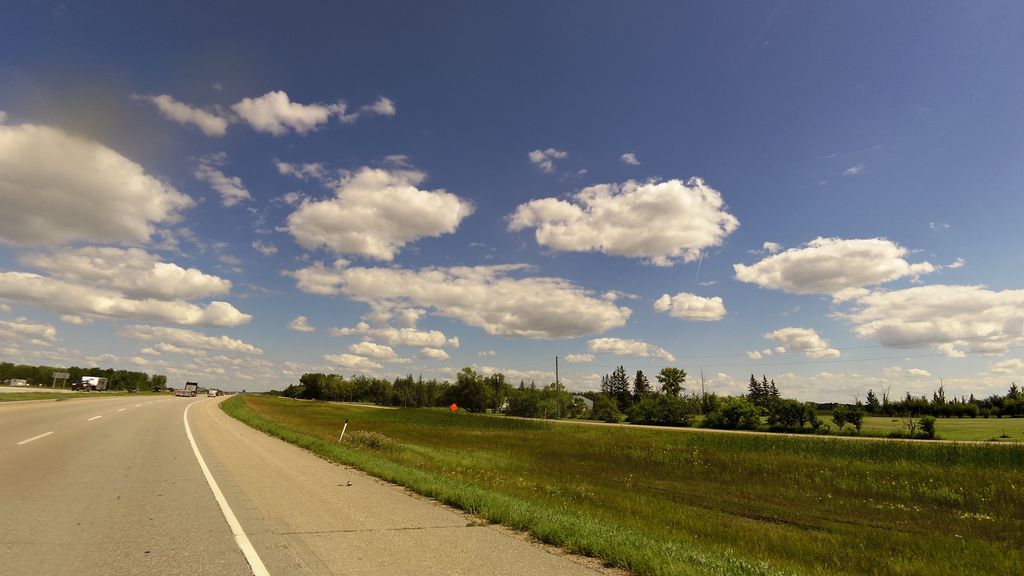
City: winnipeg